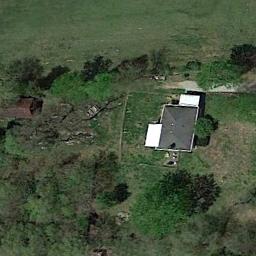
Label: residential